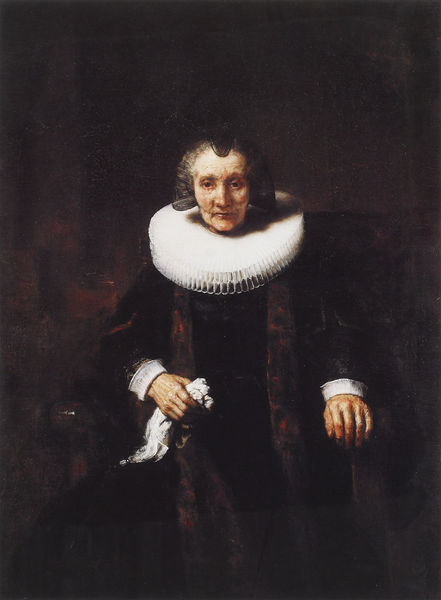
Titel: Margaretha de Geer
Künstler: Harmensz van Rijn Rembrandt
Institution: London, National Gallery
Schlagwörter: dunkel, mann, schatten, weiß, sitzen, braun, frau, frisur, hut, nase, schwarz, stuhl, blick, schleier, tuch, haube, alt, barock, falten, gesicht, kragen, pelz, rembrandt, samt, spitze, trauer, bild, halskrause, holland, hände, niederlande, portrait, porträt, gewand, haare, mantel, sessel, stock, spanien, düster, alter mann, ernst, sitzt, stola, alter, manschetten, krause, taschentuch, priester, van dyck, alte frau, oma, tuck, senior, aristokratin, verbrämt